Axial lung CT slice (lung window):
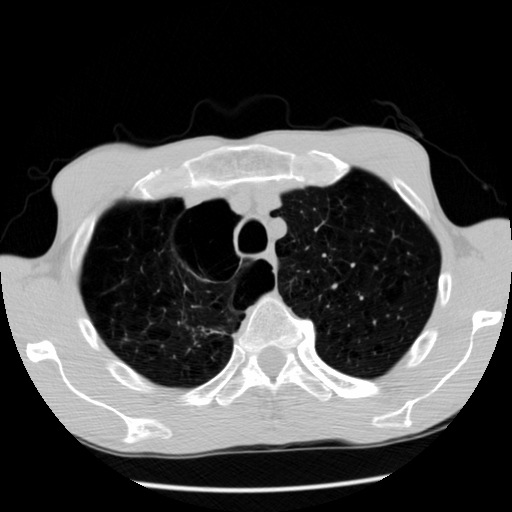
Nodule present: no